Question: I have the following spinner in my android application:
'''
<Spinner android:id="@+id/spnYear"
style="@style/Widget.AppCompat.Spinner"
android:layout_width="wrap_content"
android:layout_height="wrap_content"
android:layout_weight="1" />
'''
When I define the following adapter for it everything is ok:
'''
adapterYears = new ArrayAdapter<Integer>(this, android.R.layout.simple_spinner_item);
spnYear.setAdapter(adapterYears);
'''
but when I define the following adapter:
'''
adapterYears = new ArrayAdapter<Integer>(this, R.style.Widget_AppCompat_Light_DropDownItem_Spinner);
spnYear.setAdapter(adapterYears);
'''
I get run-time error:
'''
12-03 15:41:01.789: E/AndroidRuntime(922): FATAL EXCEPTION: main
12-03 15:41:01.789: E/AndroidRuntime(922): android.content.res.Resources$NotFoundException: Resource ID #0x7f0b0057
12-03 15:41:01.789: E/AndroidRuntime(922): at android.content.res.Resources.getValue(Resources.java:1010)
12-03 15:41:01.789: E/AndroidRuntime(922): at android.content.res.Resources.loadXmlResourceParser(Resources.java:2088)
12-03 15:41:01.789: E/AndroidRuntime(922): at android.content.res.Resources.getLayout(Resources.java:849)
'''
I noticed that the resources in the 'appcompat_v7' project is not added to my apk file.
When I use 'android.R.layout.simple_spinner_item' and I hold the Ctrl Button and put the mouse over the 'android.R.layout.simple_spinner_item' I have the following menu:

But when I use 'R.style.Widget_AppCompat_Light_DropDownItem_Spinner' And hold the Ctrl button I do not have any menu for opening the xml file.
I think the problem is about adding the library to my project but I could not find the problem.
I have followed the link <URL> but the problem is not solved.
What should I do now?
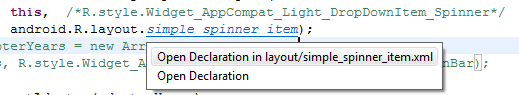
Answer: is not a layout, it needs the ID for a layout file like the first you used or like available in AppCompat.